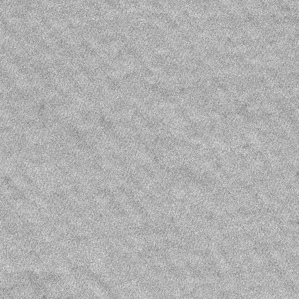
Label: frost